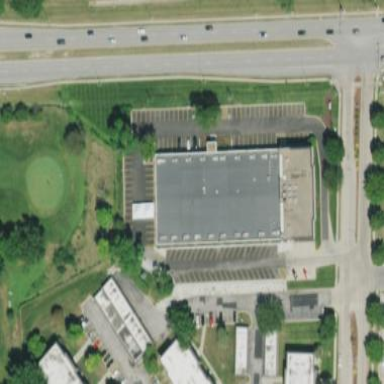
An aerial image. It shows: Office building.